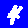
Digit: 4